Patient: sex M, age 62
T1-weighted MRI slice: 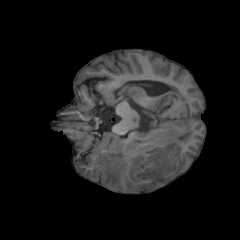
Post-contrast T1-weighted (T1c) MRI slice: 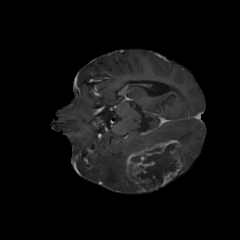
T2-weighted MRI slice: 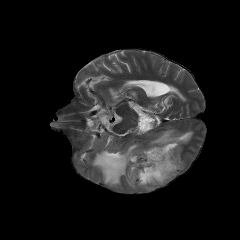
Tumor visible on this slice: yes
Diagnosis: Glioblastoma, IDH-wildtype
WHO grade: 4